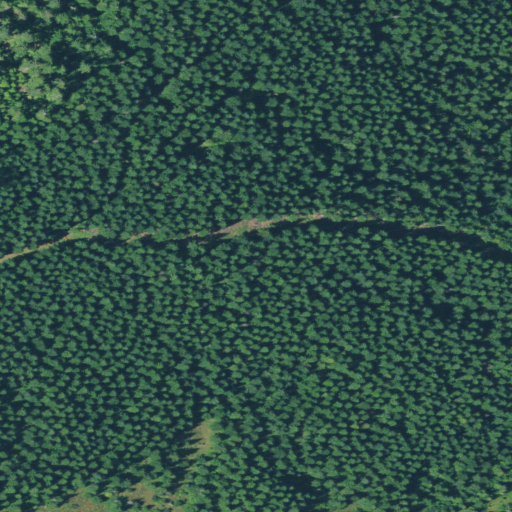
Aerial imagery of mountain in Oregon named Granddad Butte containing only evergreen forest